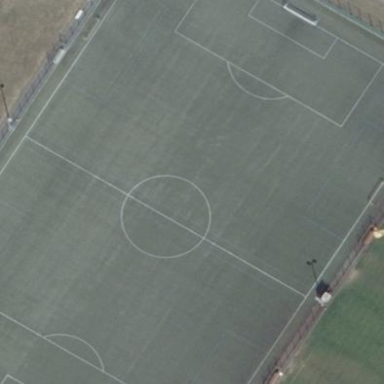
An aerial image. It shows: Soccer pitch for leisure land activities.